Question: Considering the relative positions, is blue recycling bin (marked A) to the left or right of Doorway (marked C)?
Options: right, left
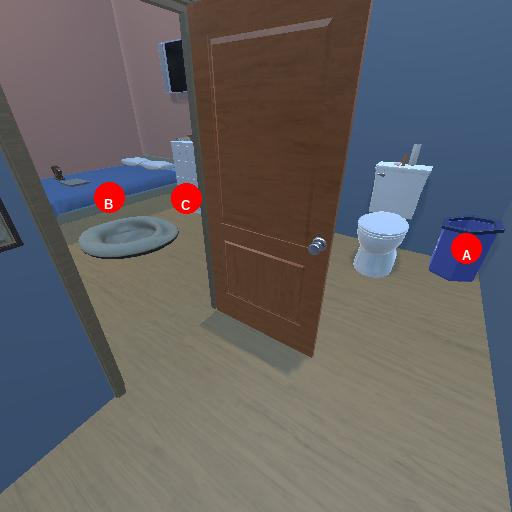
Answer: right